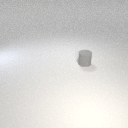
small gray rubber cylinder